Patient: sex M, age 42
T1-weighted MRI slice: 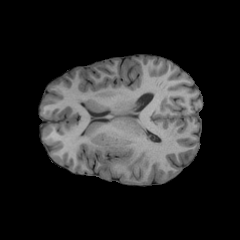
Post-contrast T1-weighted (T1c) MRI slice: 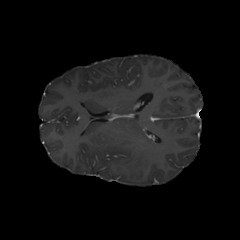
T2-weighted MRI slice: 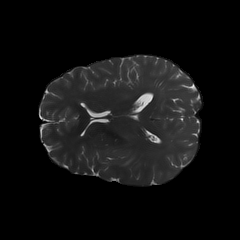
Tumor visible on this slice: yes
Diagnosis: Astrocytoma, IDH-mutant
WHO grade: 2